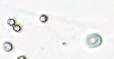
Label: Phaeocystis